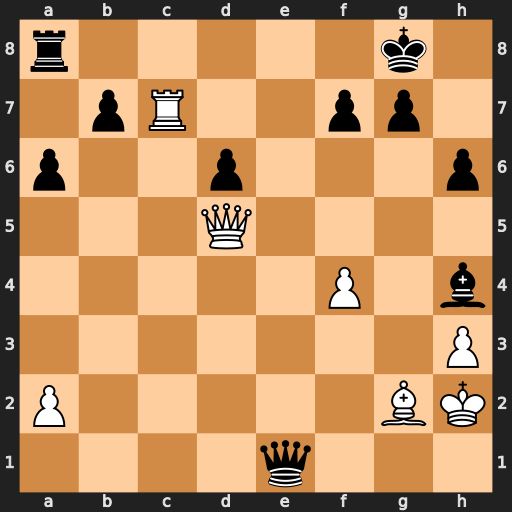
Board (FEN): r5k1/1pR2pp1/p2p3p/3Q4/5P1b/7P/P5BK/4q3
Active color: w
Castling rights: -
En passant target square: -
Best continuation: Qxf7+ Kh8 Qxg7#